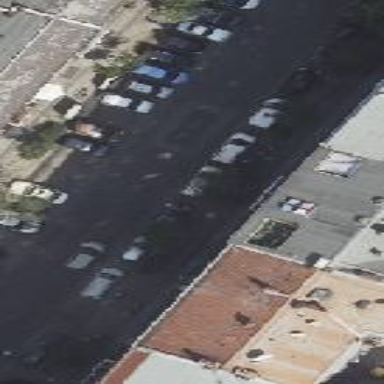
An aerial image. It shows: Street-side parking lot with sett surface.